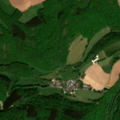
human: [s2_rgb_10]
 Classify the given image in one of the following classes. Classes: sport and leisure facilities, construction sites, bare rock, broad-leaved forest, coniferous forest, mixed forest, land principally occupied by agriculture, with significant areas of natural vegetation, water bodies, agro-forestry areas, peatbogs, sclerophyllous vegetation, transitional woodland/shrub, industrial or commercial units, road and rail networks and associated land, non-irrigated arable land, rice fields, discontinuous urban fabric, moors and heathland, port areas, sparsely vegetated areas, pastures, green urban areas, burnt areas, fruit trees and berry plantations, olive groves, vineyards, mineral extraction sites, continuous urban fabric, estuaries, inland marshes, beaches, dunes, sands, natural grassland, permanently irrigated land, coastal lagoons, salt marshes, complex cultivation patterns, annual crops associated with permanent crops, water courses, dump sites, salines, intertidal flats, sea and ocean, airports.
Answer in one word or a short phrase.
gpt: complex cultivation patterns, land principally occupied by agriculture, with significant areas of natural vegetation, broad-leaved forest, mixed forest